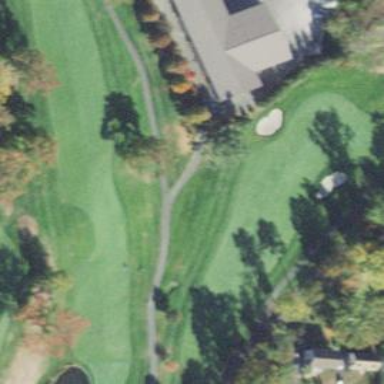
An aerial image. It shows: Service road designated as golf cart path.